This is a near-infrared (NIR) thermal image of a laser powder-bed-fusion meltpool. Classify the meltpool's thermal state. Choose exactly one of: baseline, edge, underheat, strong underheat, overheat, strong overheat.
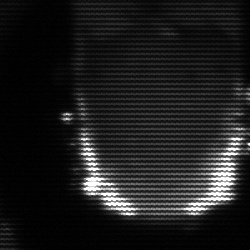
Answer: strong underheat